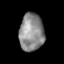
Tissue: skin
Cell type: Epithelial cells
Senescence score: 0.2337
Nuclear area (px): 905
Mean DAPI intensity: 139.229